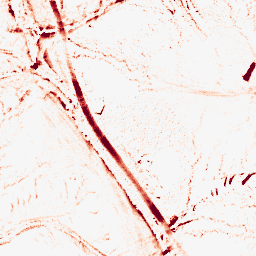
Category: morphological
Decomposition family: morphological
Decomposition parameters: operation: opening
size: 5
Upsampling method: quintic
Upsampling parameters: scale: 2
Upsampling scale: 2